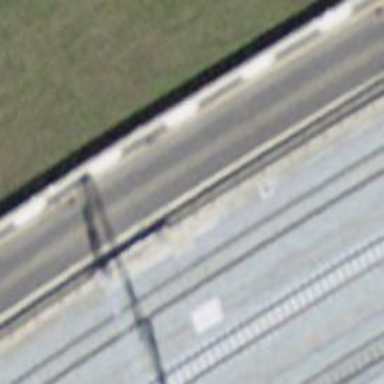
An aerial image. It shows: Guard rail.